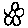
Label: flower